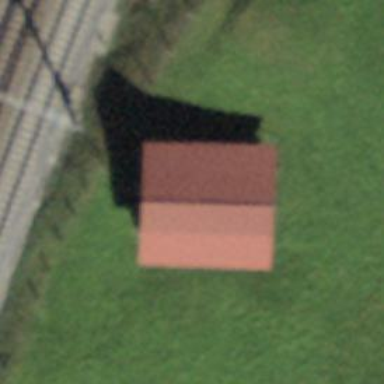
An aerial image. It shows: Barn.